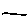
Label: line